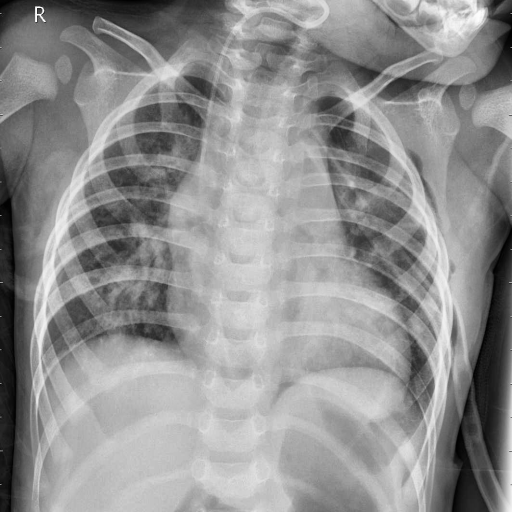
Finding: PNEUMONIA